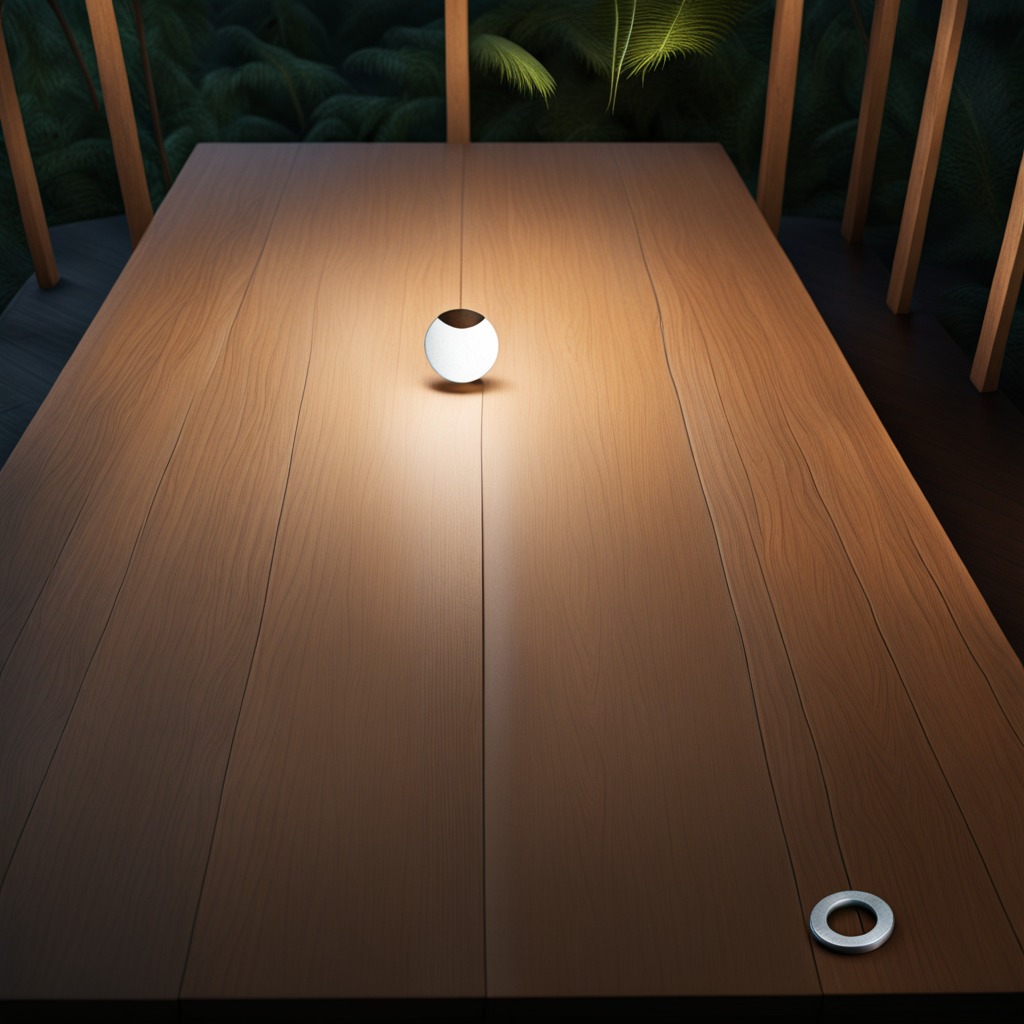
A flat metal washer lying on a wooden table inside a jungle field workshop tent at night dim ambient light soft shadows worn but